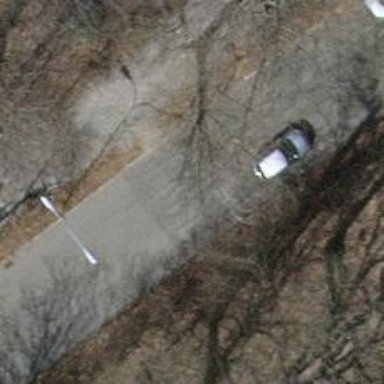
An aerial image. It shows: Compacted path road.